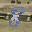
Label: 8